Brain MRI study timepoint: followup_recurrence
T1CE (contrast-enhanced T1) slice:
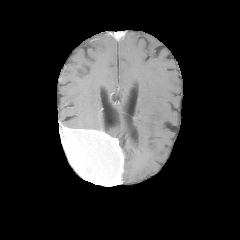
T2-FLAIR slice:
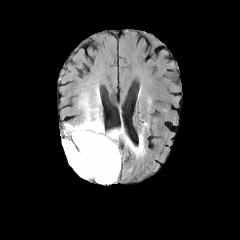